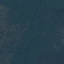
Land use / land cover: Forest